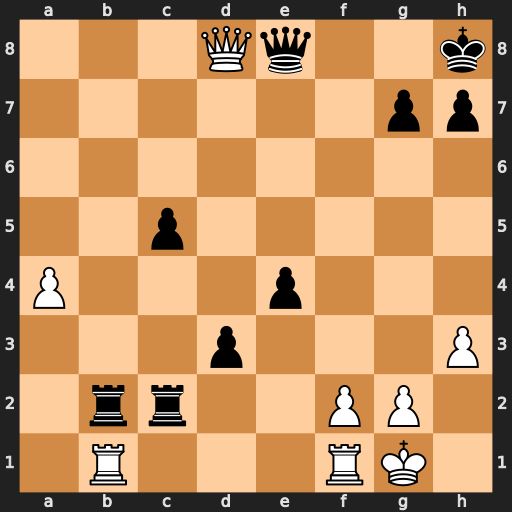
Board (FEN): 3Qq2k/6pp/8/2p5/P3p3/3p3P/1rr2PP1/1R3RK1
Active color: w
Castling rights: -
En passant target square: -
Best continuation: Qxe8#